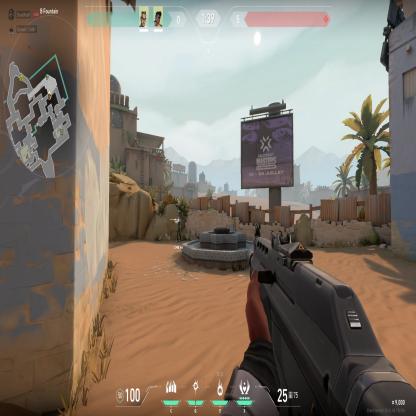
Label: teammate